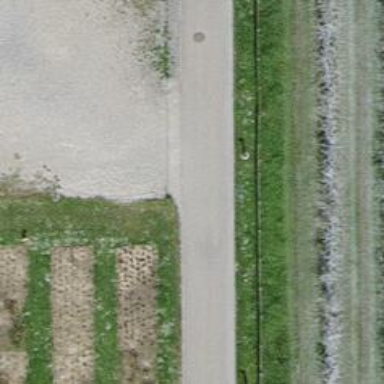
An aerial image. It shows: Asphalt pedestrian road.